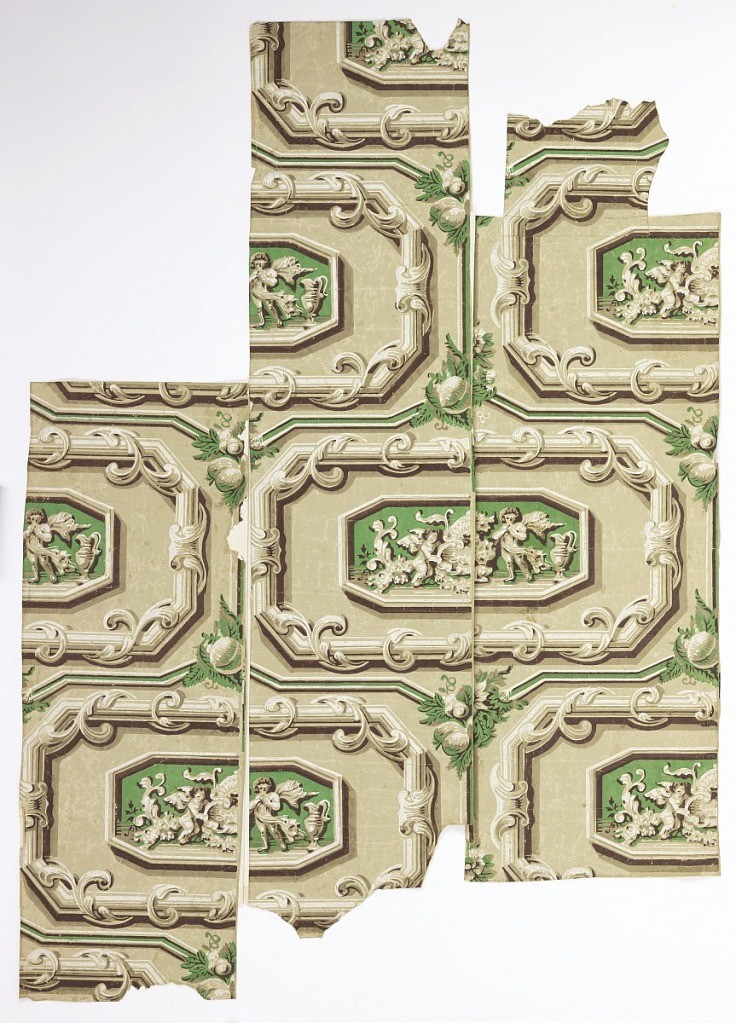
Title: Sidewall
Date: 1860–65
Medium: distemper colors
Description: Four fragments showing incompletely a design simulating masonry, with relief decoration of putti in oblong panel surrounded by raised molding intertwined by foliage scrolls. Clusters of fruit and foliage at chamfered corners of blocks.